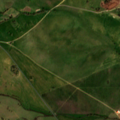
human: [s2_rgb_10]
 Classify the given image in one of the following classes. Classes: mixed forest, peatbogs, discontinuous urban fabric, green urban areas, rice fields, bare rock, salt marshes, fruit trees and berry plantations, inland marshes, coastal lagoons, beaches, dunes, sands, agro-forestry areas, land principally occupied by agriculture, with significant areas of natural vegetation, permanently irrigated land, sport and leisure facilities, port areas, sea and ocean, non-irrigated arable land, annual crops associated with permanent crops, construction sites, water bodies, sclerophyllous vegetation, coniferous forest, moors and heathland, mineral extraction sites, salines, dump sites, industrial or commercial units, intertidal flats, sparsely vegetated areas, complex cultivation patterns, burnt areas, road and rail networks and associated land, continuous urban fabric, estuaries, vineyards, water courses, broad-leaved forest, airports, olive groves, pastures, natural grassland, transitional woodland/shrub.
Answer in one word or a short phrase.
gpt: non-irrigated arable land, vineyards, annual crops associated with permanent crops